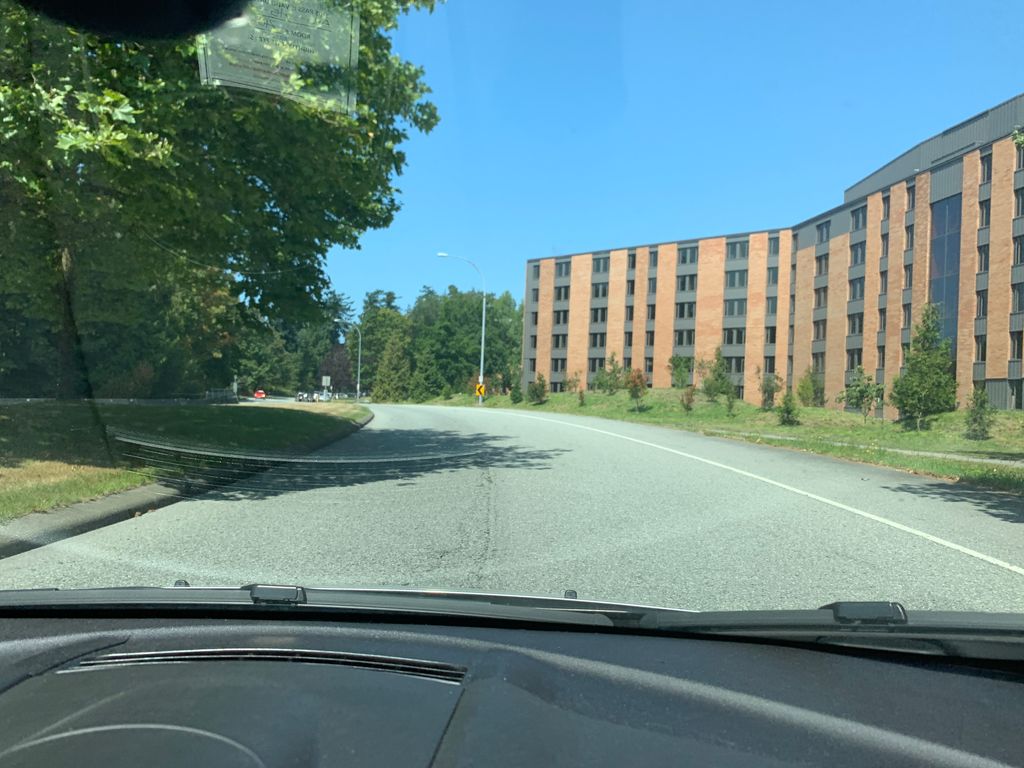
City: vancouver